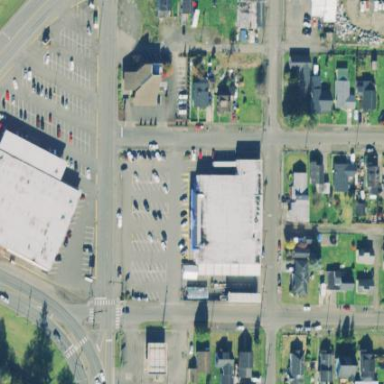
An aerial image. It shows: Retail area.